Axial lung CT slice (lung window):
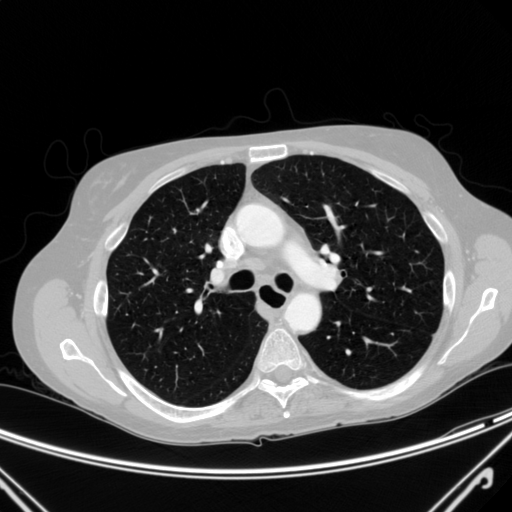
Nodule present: no